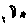
Label: moon